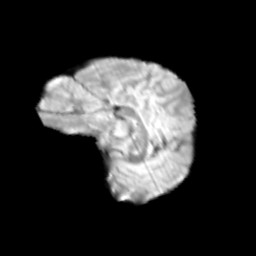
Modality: T2w
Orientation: sagittal
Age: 11
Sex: male
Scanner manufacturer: siemens
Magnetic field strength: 3 T
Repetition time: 3.8 s
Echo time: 0.07 s